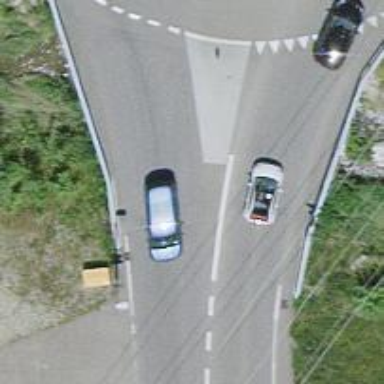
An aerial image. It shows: Primary highway crossing over bridge.